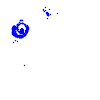
Particle: electron